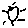
Label: sun